Field crop: maize
Growth stage: 2
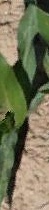
Species: maize